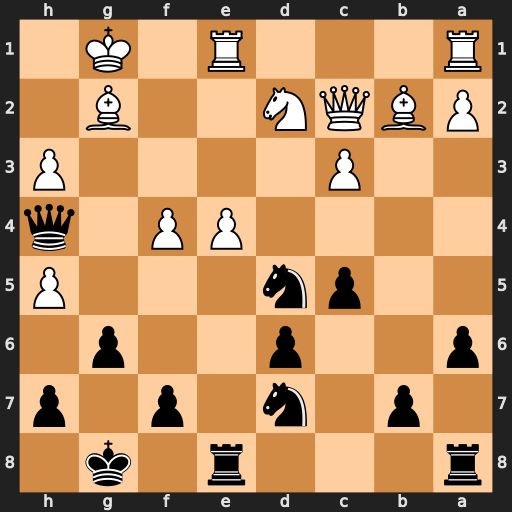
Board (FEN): r3r1k1/1p1n1p1p/p2p2p1/2pn3P/4PP1q/2P4P/PBQN2B1/R3R1K1
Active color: b
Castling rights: -
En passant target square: -
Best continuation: Nxf4